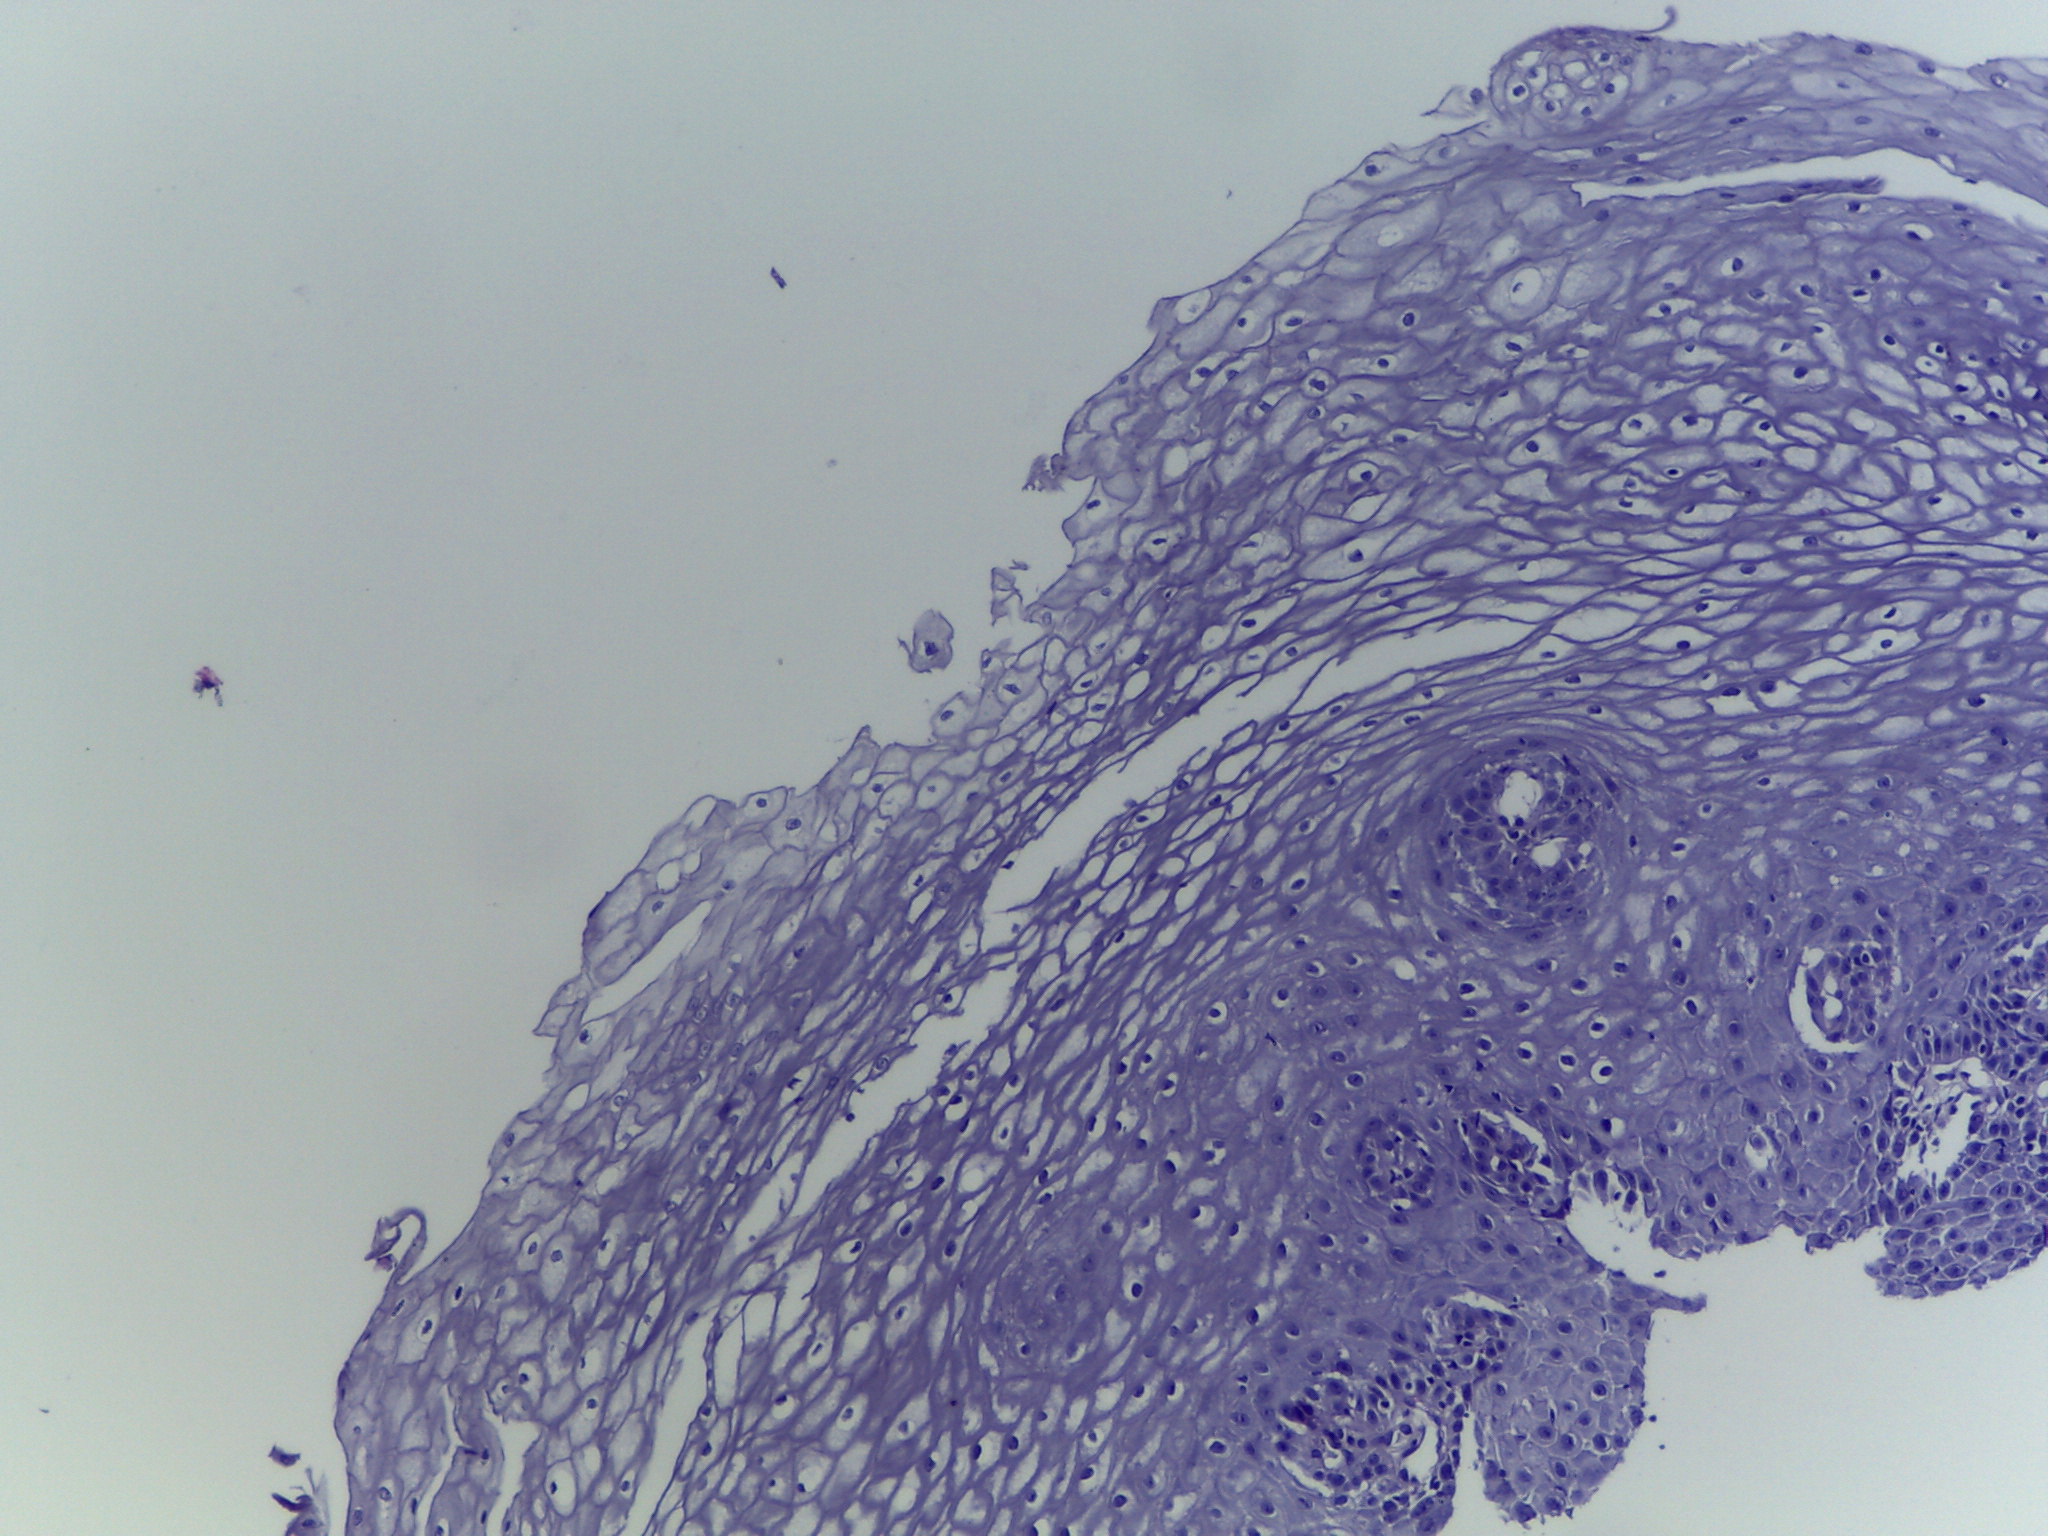
Diagnosis: OSCC